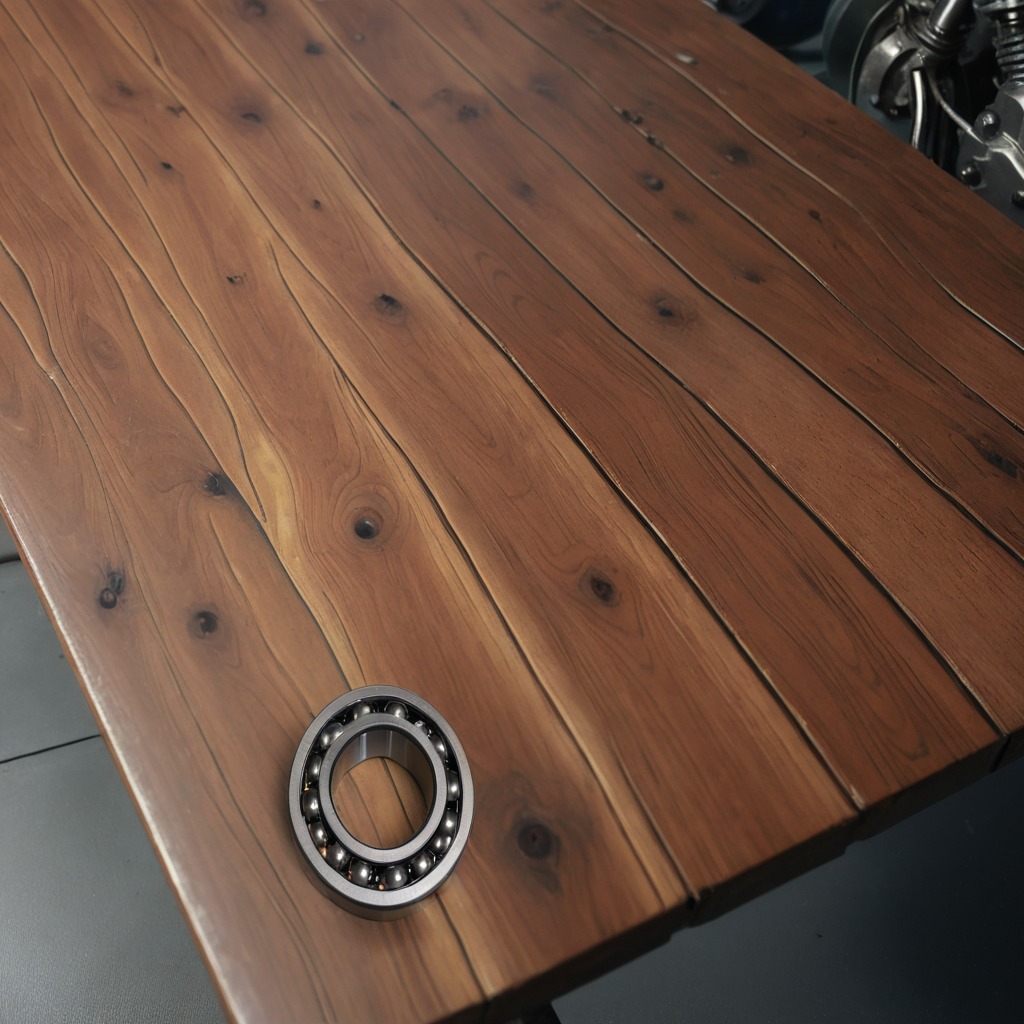
A metal ball bearing is lying on the oil-spilled wooden table in a vintage motorcycle garage.